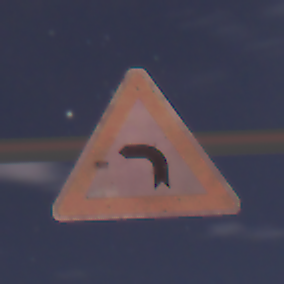
Verkehrszeichen: KurveLinks
Umgebung: Outdoor, Suburban
Tageszeit: Night
Wetter: PartlyCloudy
Licht: Artificial
Jahreszeit: NotSpecified
Kontrast: HighContrast